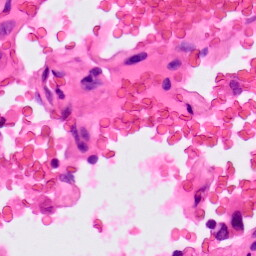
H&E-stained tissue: Lung